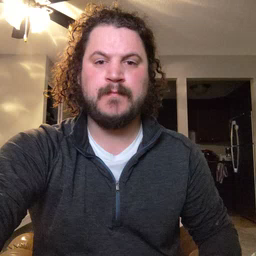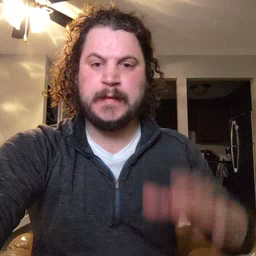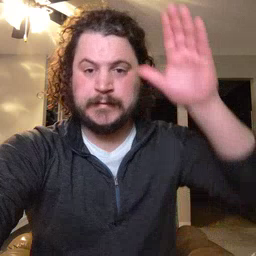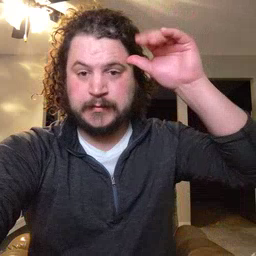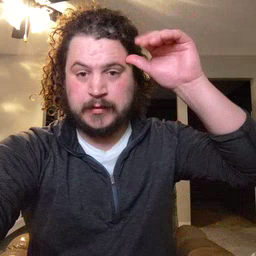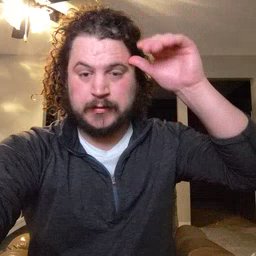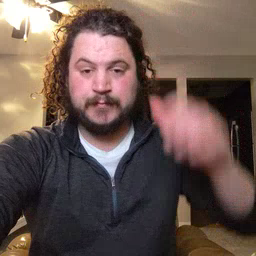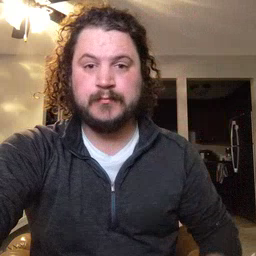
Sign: donkey